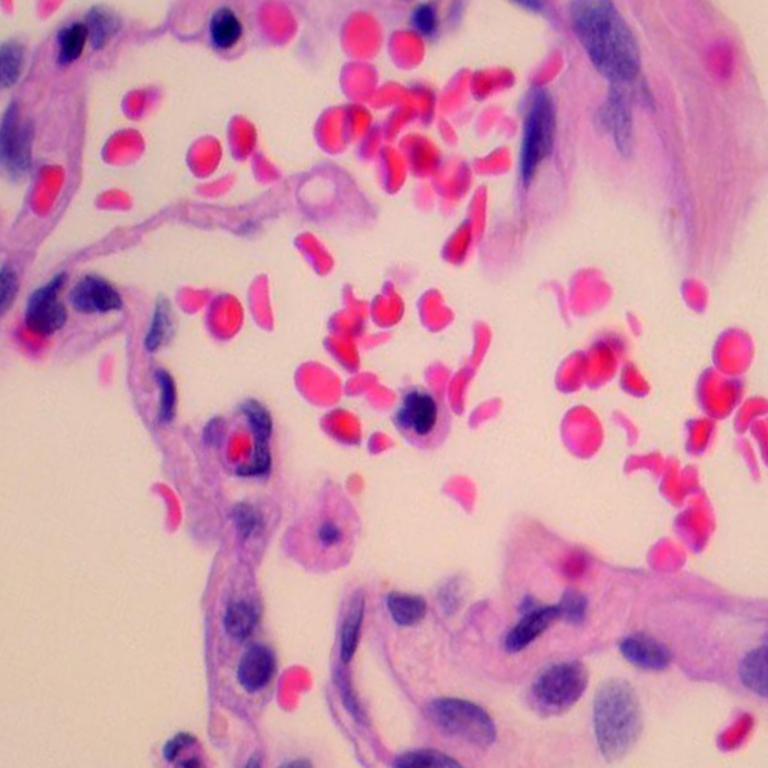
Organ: lung
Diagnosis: benign